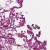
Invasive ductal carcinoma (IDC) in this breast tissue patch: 0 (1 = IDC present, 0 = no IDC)